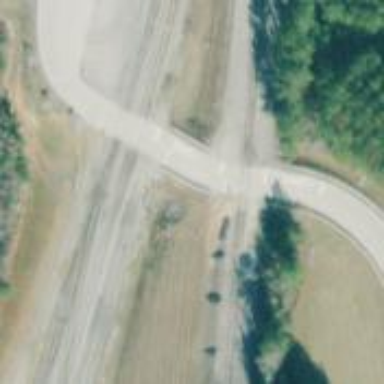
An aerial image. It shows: Railway spur for aggregate freight transportation.